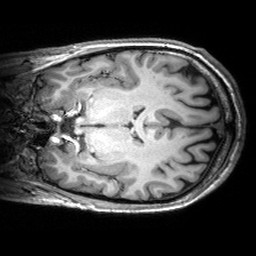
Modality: T1w
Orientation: coronal
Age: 24
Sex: male
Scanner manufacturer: siemens
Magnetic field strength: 3 T
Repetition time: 2.53 s
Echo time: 0.00299 s